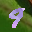
Label: 9